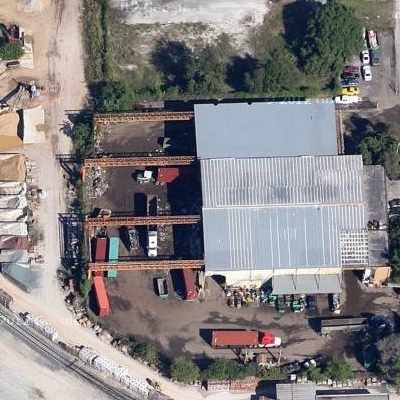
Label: cIndustry